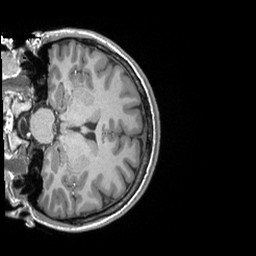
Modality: T1w
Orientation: coronal
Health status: ill
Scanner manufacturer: siemens
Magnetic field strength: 3 T
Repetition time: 2.3 s
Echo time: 0.00243 s